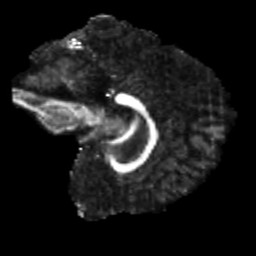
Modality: FA
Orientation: sagittal
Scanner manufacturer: siemens
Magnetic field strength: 3 T
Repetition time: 4 s
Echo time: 0.0594 s